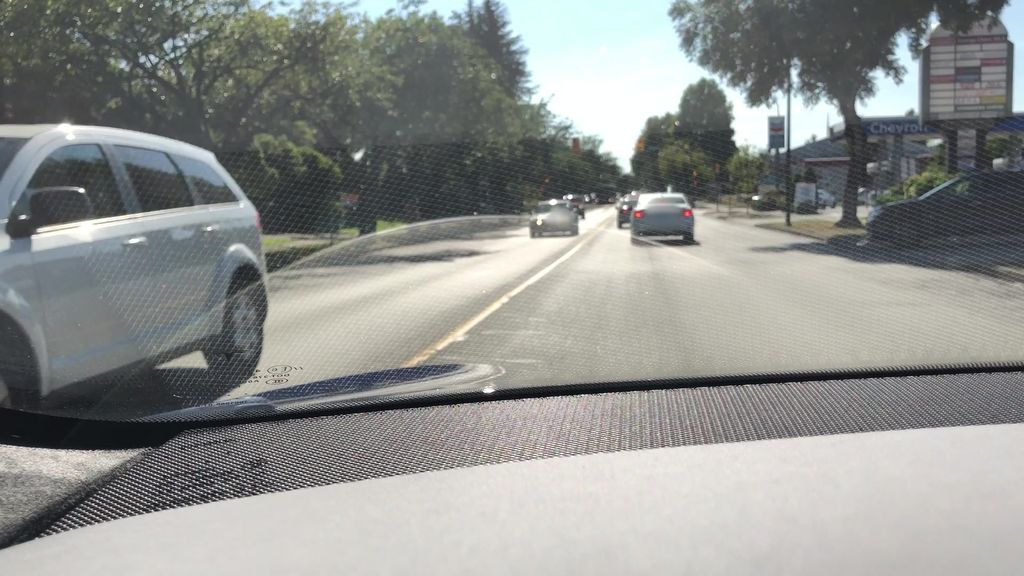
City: vancouver